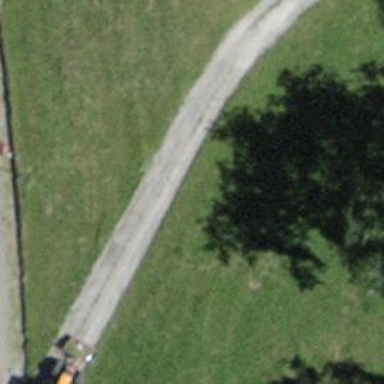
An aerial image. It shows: Track with grade 2 tracktype.